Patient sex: M
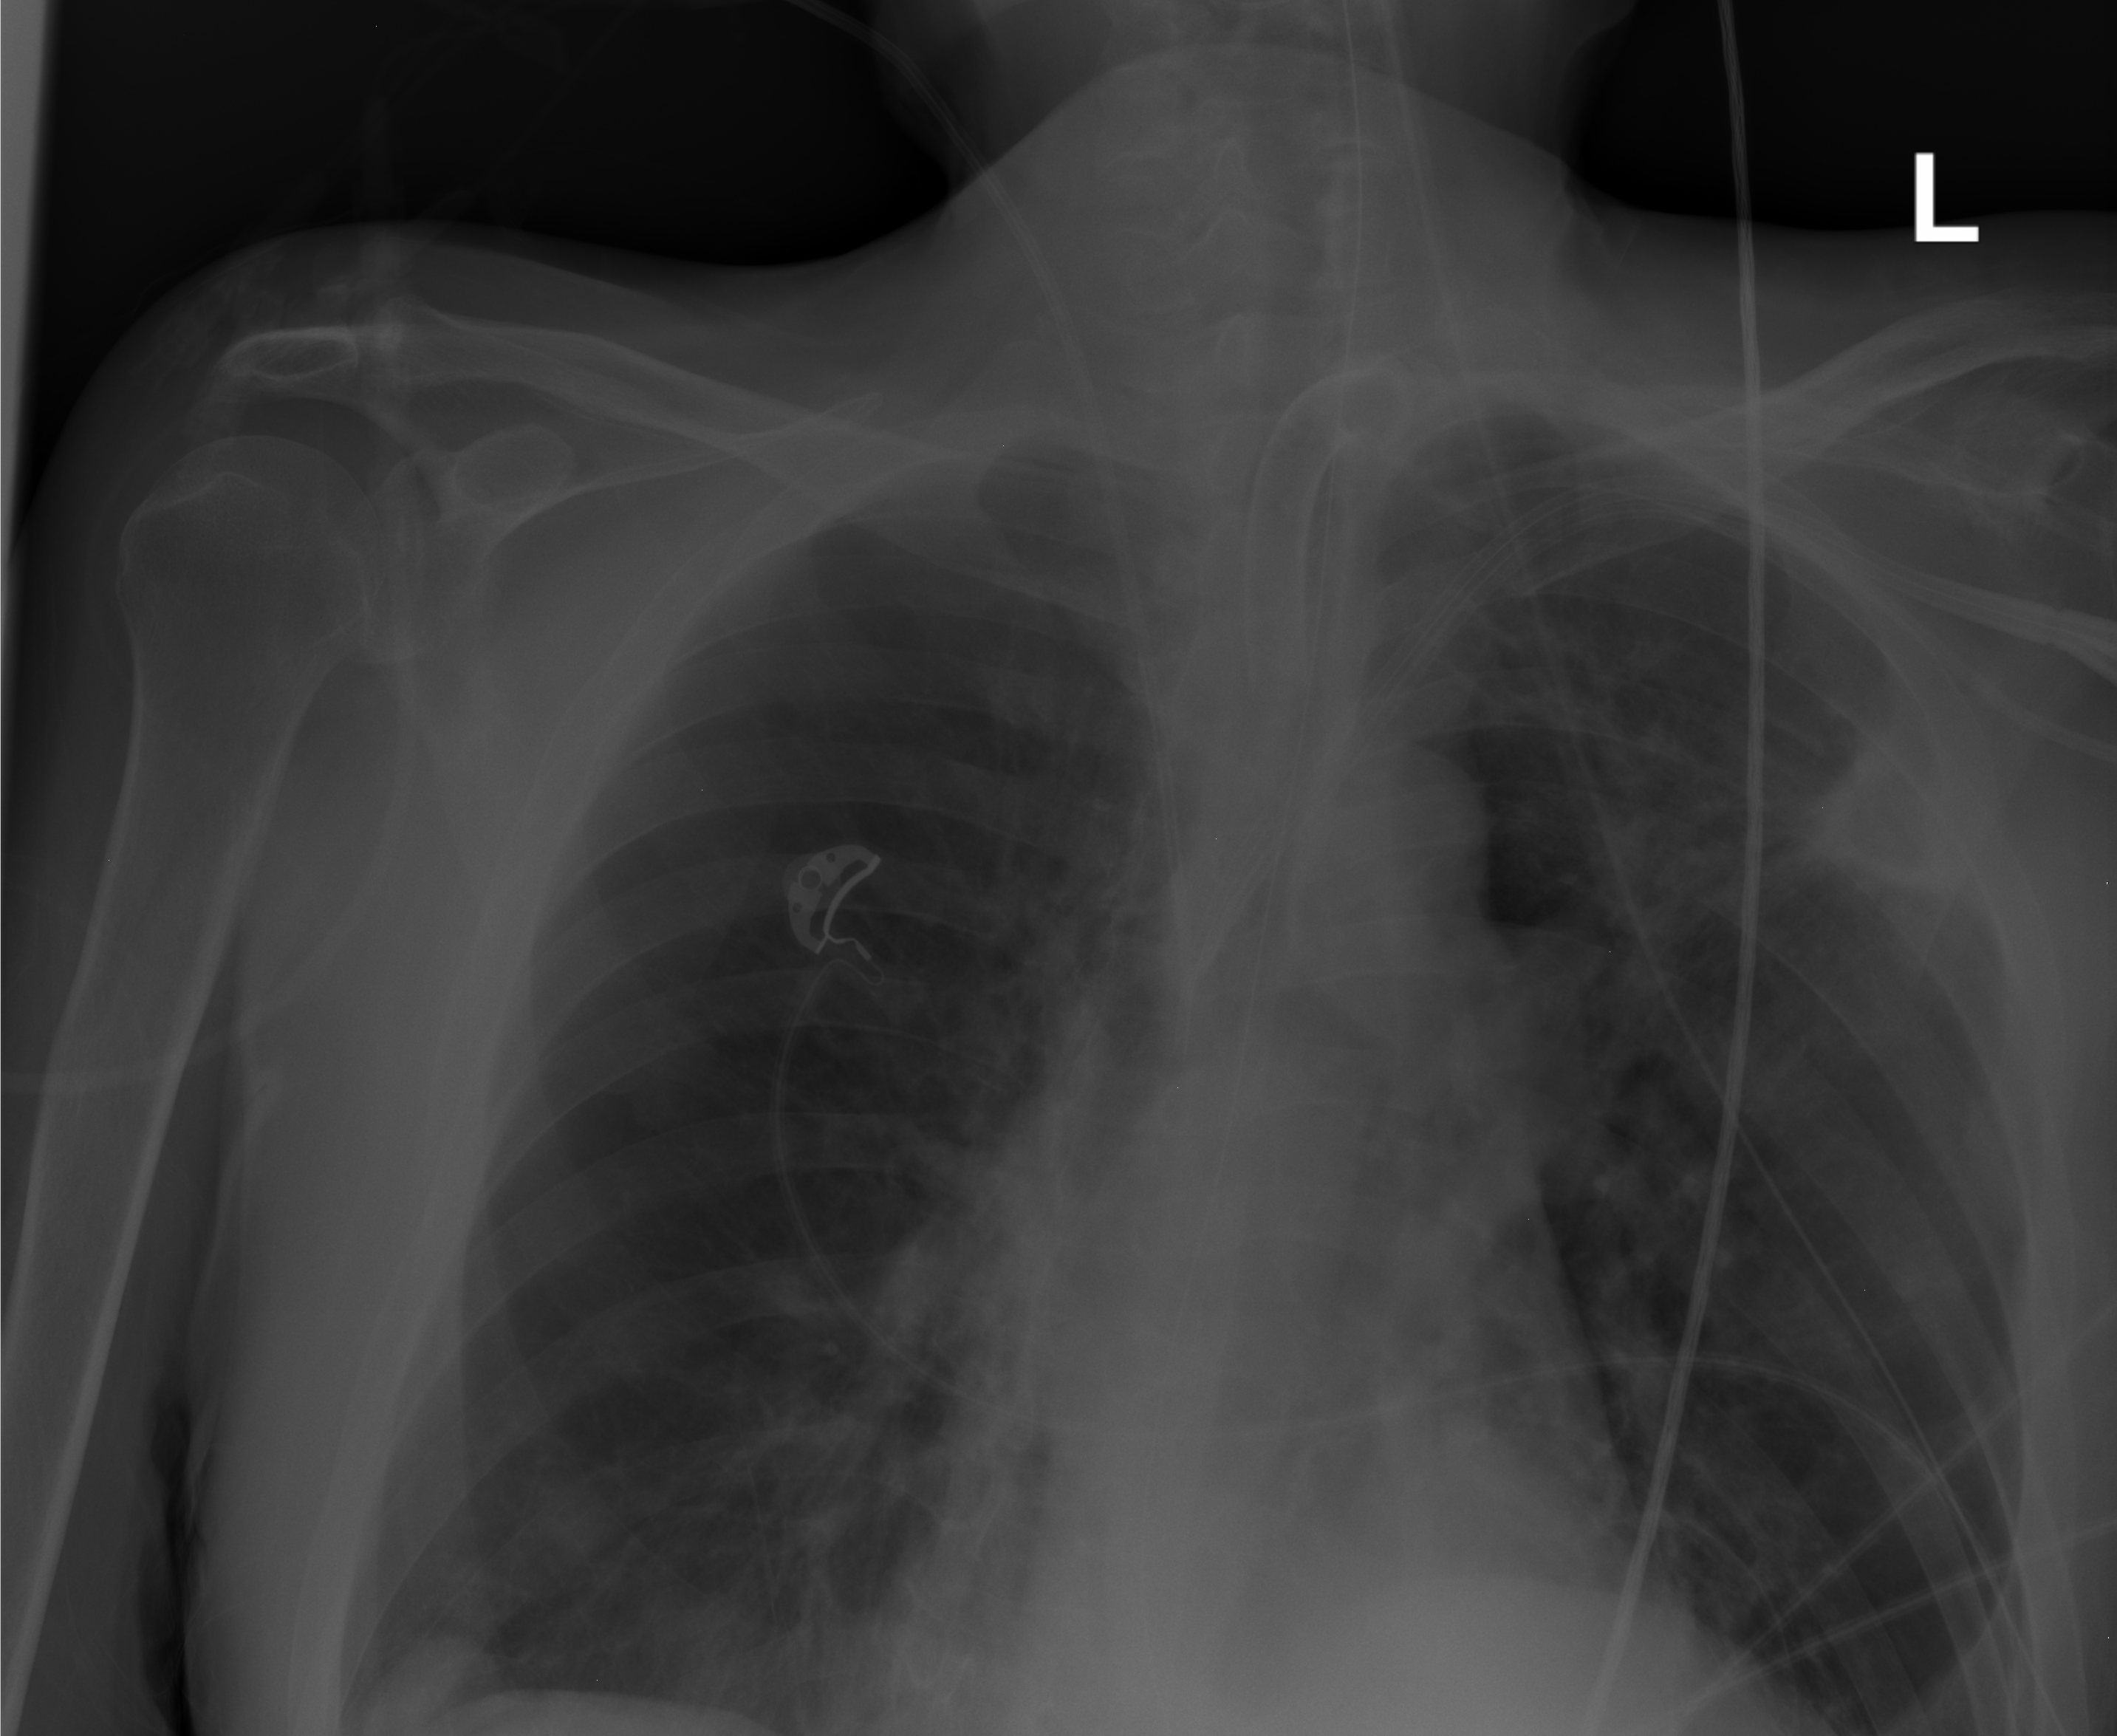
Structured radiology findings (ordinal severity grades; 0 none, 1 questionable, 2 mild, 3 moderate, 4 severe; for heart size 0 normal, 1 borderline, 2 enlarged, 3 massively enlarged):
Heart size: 0
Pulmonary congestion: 0
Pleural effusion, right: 0
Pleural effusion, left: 0
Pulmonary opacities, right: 0
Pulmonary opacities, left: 2
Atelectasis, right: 2
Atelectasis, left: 2